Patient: sex F, age 75
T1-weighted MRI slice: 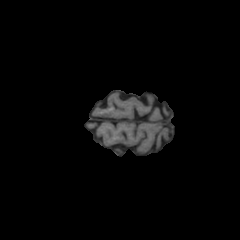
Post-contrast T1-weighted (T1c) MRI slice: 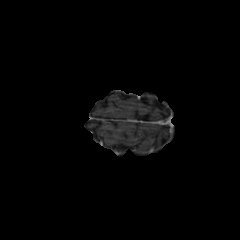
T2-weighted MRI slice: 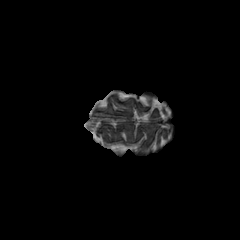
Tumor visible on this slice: no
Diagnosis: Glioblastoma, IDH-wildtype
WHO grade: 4